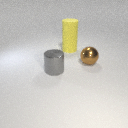
large yellow rubber cylinder below large yellow rubber cylinder